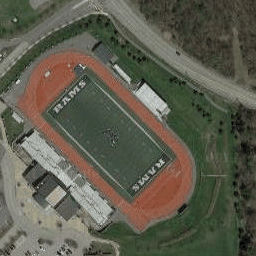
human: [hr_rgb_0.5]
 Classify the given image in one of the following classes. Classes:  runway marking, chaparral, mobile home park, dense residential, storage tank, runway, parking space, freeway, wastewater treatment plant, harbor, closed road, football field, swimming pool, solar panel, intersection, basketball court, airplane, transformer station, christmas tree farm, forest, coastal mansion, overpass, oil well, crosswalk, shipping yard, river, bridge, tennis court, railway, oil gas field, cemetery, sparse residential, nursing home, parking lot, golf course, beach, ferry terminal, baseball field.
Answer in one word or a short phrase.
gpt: football field